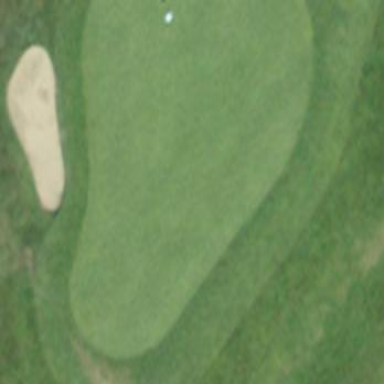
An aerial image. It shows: Golf green.